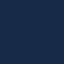
Label: SeaLake